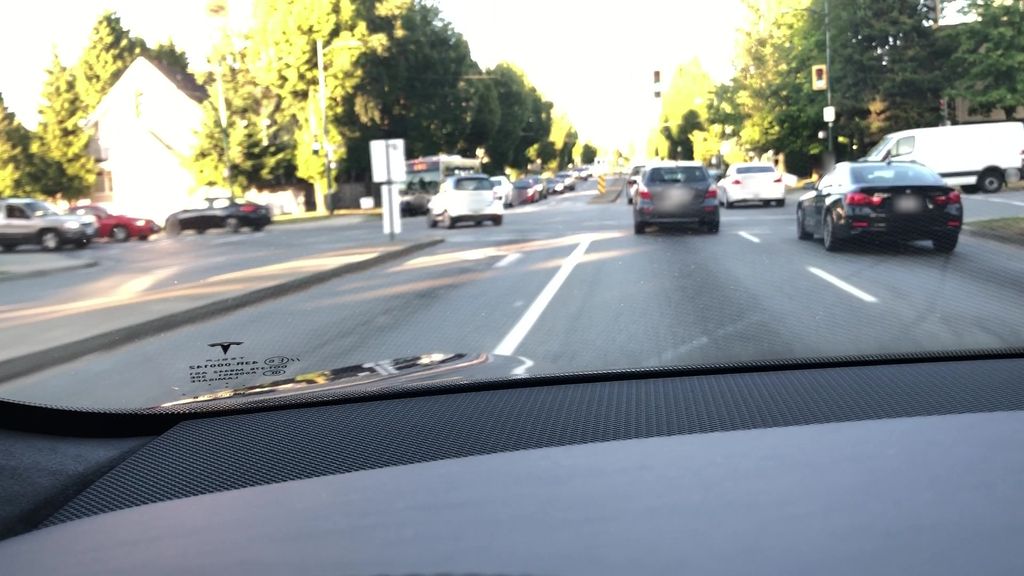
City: vancouver